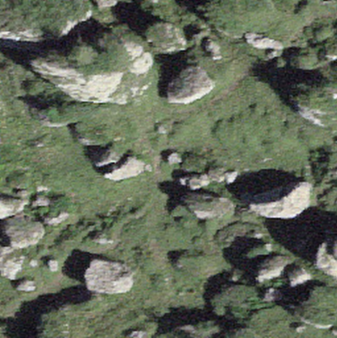
Label: bouldering_area